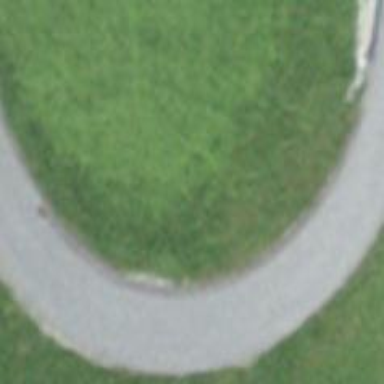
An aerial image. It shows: Gravel track.